Field crop: maize
Growth stage: 2
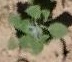
Species: chenopodium